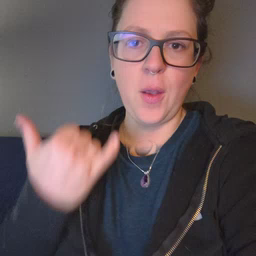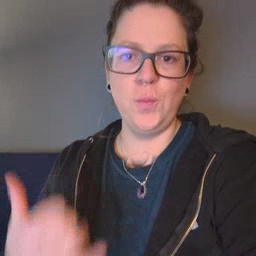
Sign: now